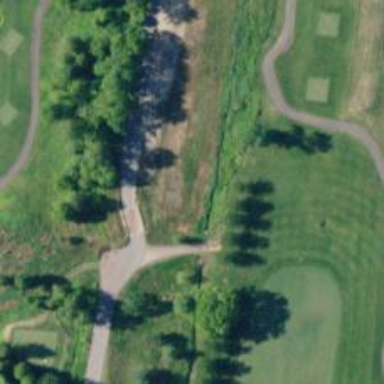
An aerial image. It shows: Footway that resembles golf path.